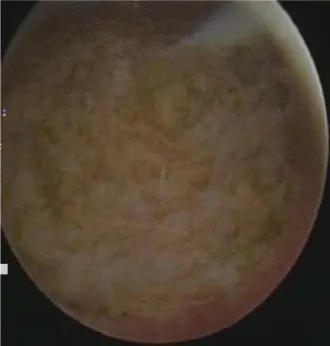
The second TUR and postoperative pathology results. Surgical site after second TUR with 1470 nm diode laser.
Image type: endoscopy (other_endoscopy)